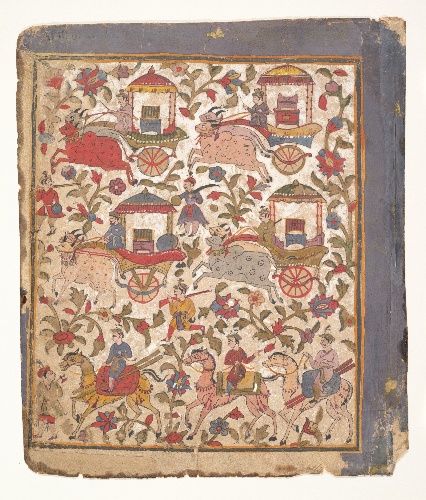
Date: ca. 1640–50
Object type: Folio
Classification: Paintings
Medium: Ink and opaque watercolor on paper
Culture: India (Gujarat)
Dimensions: Image: 9 in. × 7 1/2 in. (22.9 × 19.1 cm)
Sheet: 10 3/4 x 8 3/4 in. (27.3 x 22.2 cm)
Department: Asian Art
Credit line: Seymour Fund, 1976
Accession year: 1976
Repository: Metropolitan Museum of Art, New York, NY
Tags: Men|Carriages|Ox|Camels